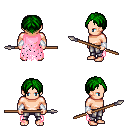
a pixel art fantasy rpg character, male body template, human, light skin, pink tattered cape, metal pants, green parted hairstyle, white cloth bracers, spear, four views (front, back, left, right), 2x2 character sprite sheet, small pixel art, hard edges, no anti-aliasing